Interaction volume radius: 5 \u00c5
Interaction volume height: 15 \u00c5
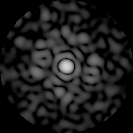
Disorder parameter: 0.8652